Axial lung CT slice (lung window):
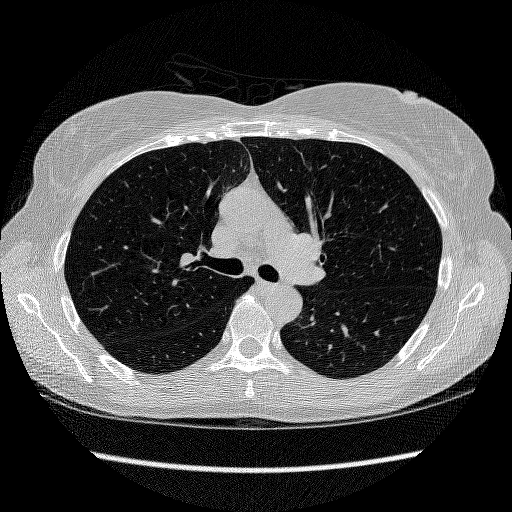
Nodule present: no